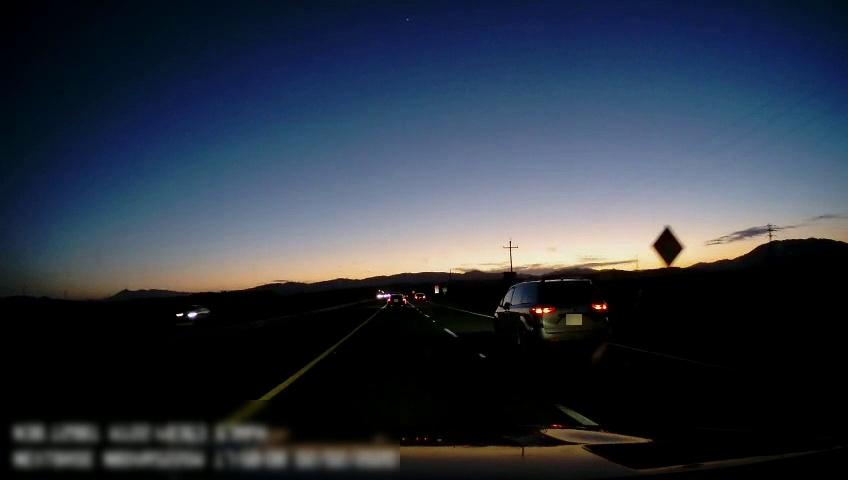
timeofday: Dusk/Dawn/Twilight
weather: Sunny
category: Drivable Space
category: Vehicles | Car
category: Vehicles | SUV
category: Vehicles | SUV
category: Vehicles | SUV
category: Lanes | Alternate Lane
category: Lanes | Current Lane
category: Lanes | Current Lane
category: Traffic | Signs